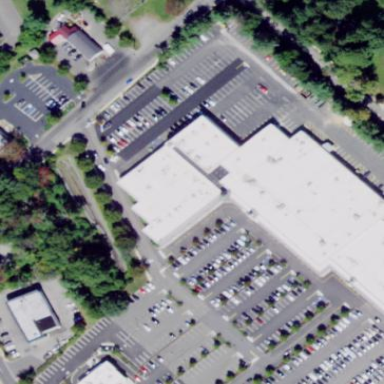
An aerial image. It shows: Commercial building.